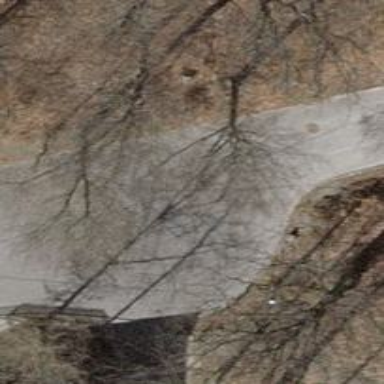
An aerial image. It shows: Turning circle on the road.